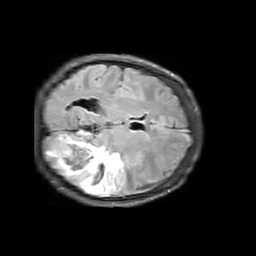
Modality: FLAIR
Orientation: axial
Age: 65
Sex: female
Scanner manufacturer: philips
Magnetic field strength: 3 T
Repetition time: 11 s
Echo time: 0.12 s